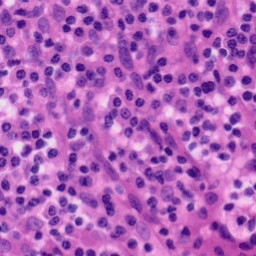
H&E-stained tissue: Tonsil